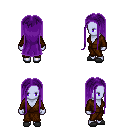
a pixel art fantasy rpg character, female body template, dark elf, purple skin, brown robe, teal pants, purple extra-long hairstyle, gray slippers, four views (front, back, left, right), 2x2 character sprite sheet, small pixel art, hard edges, no anti-aliasing